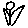
Label: bird